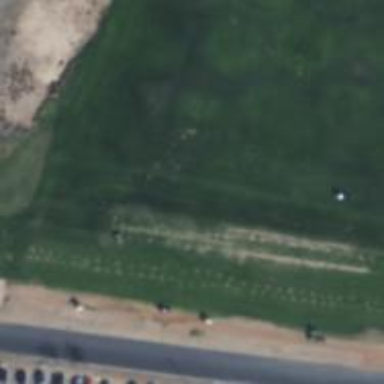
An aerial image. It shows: Golf tee area with grass surface.